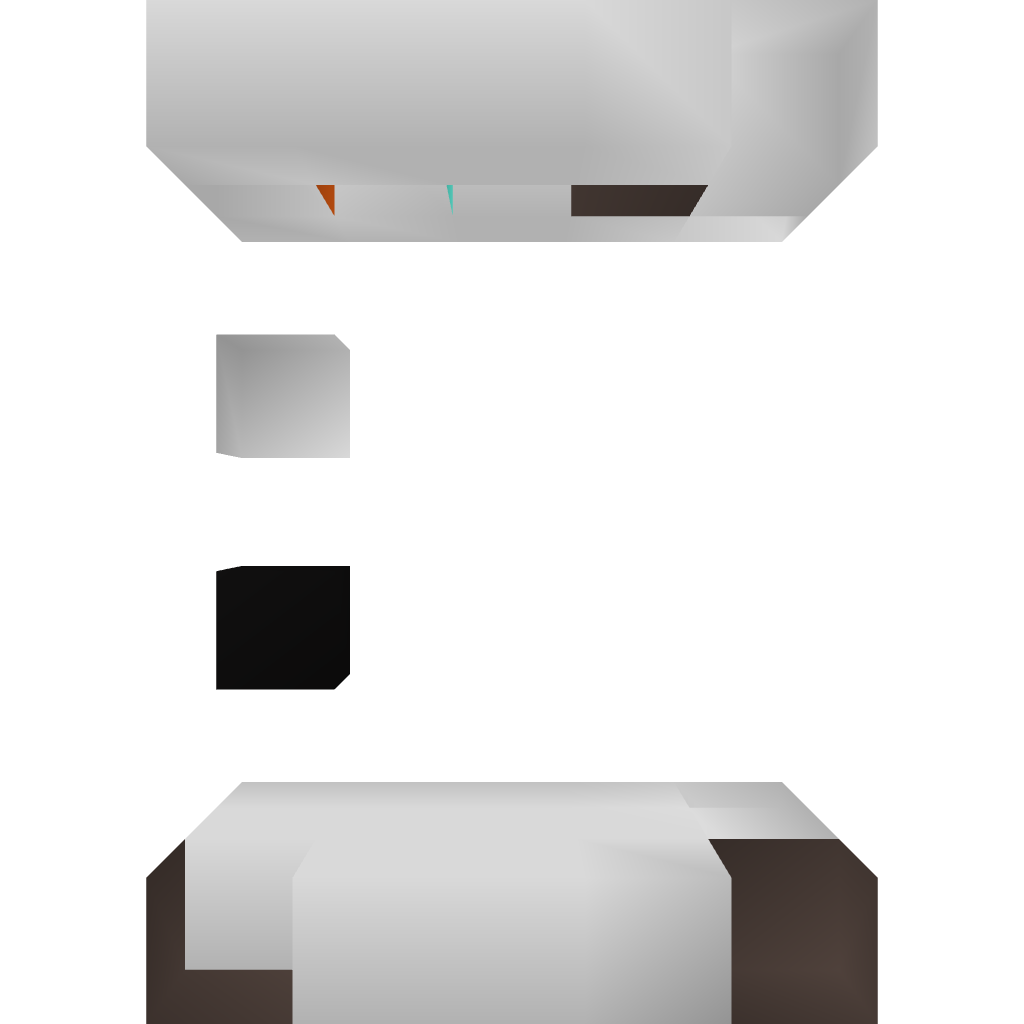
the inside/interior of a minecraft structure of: Compact Stone Maker